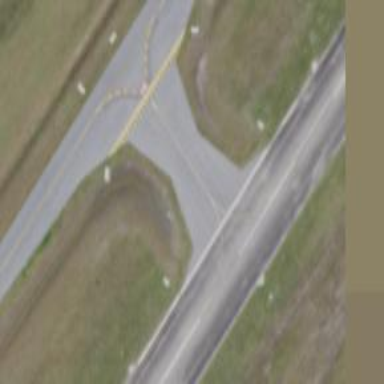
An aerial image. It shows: Image of taxiway at airport.